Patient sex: F
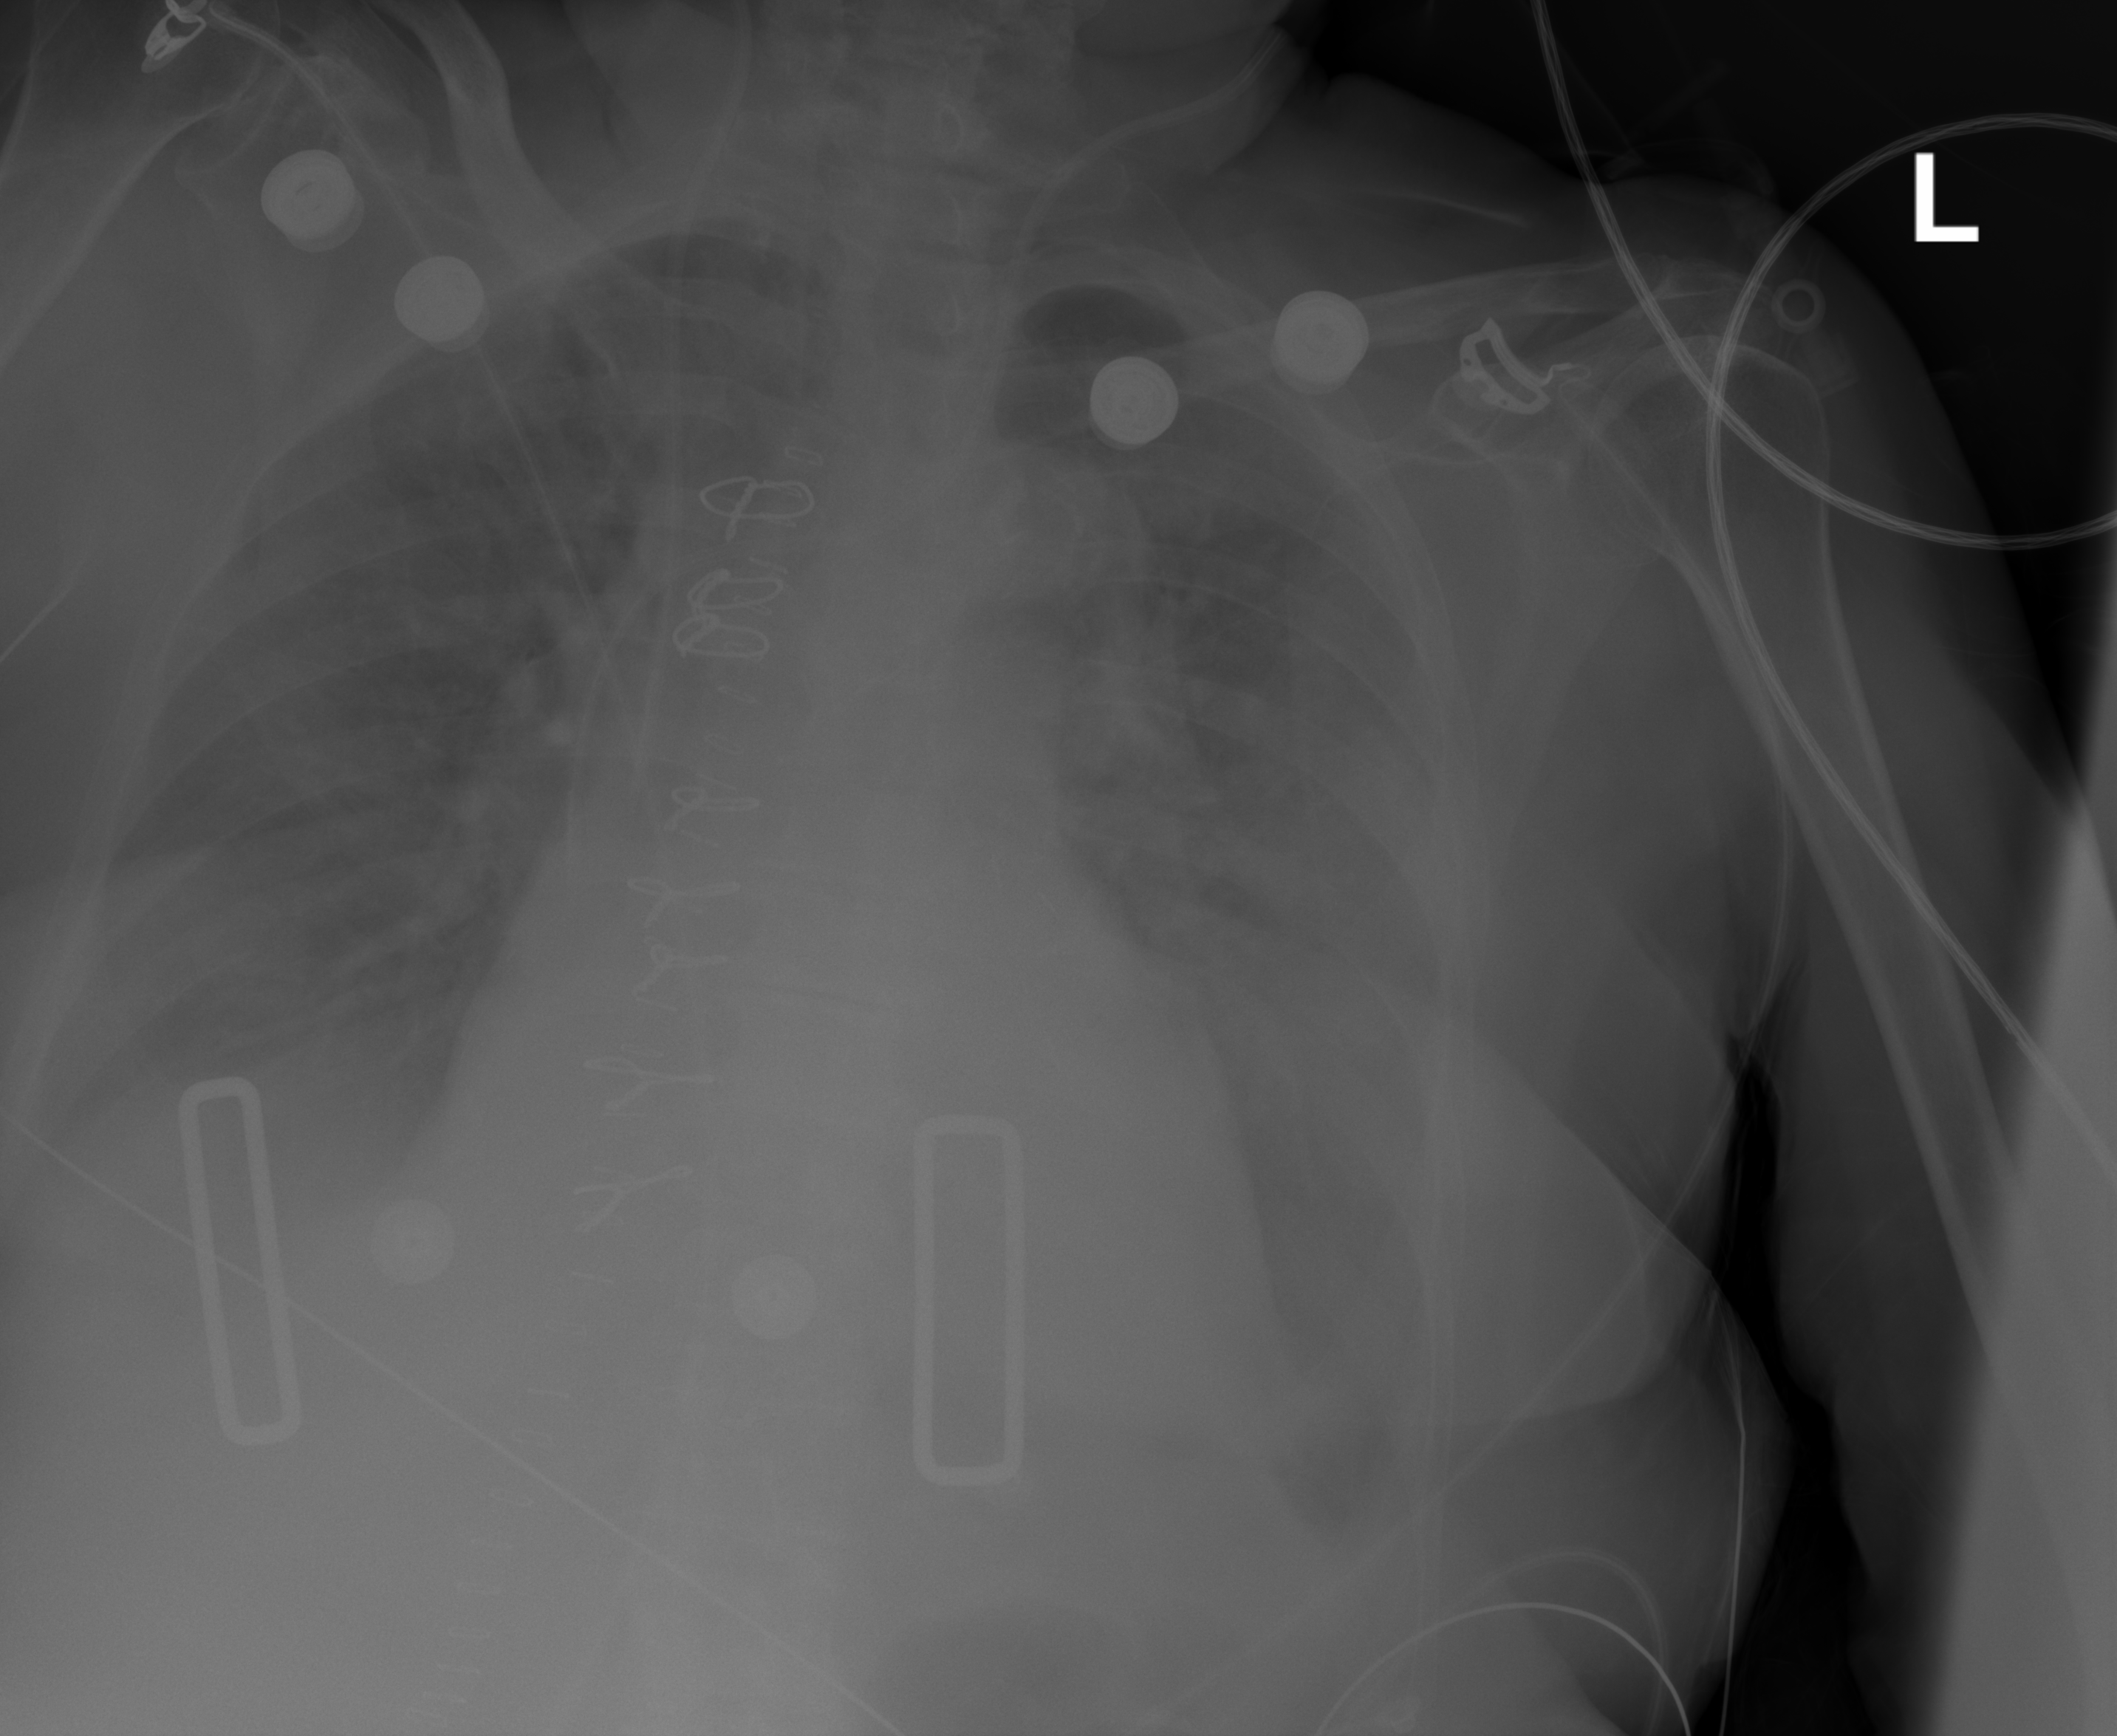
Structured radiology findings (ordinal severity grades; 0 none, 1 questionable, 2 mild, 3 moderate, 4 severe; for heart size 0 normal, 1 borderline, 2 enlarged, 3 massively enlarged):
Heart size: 1
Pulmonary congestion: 2
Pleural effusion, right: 3
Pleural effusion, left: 3
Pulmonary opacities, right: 2
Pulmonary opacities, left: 0
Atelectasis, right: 2
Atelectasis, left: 2